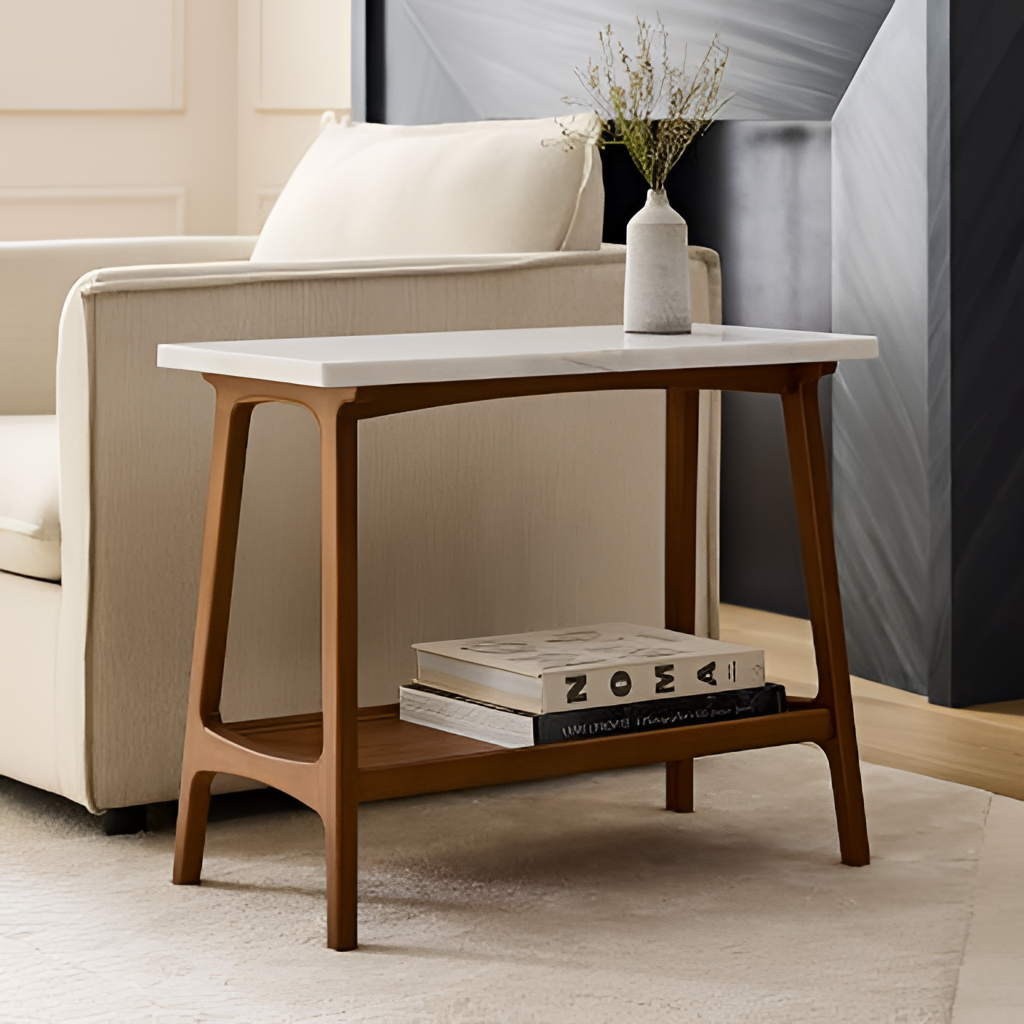
white wood side table, living room, wood flooring, with plank pattern, paint wallpaper, with solid pattern, contemporary